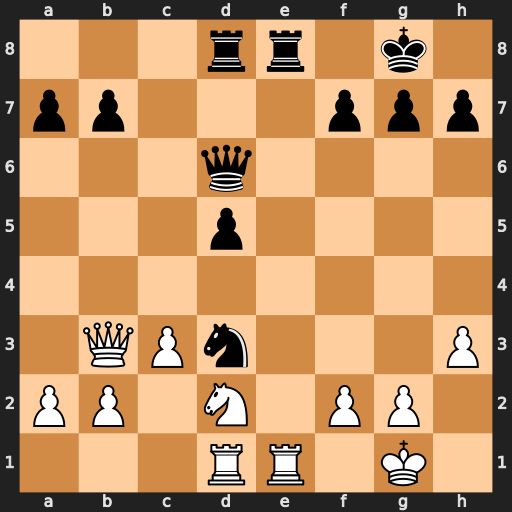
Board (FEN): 3rr1k1/pp3ppp/3q4/3p4/8/1QPn3P/PP1N1PP1/3RR1K1
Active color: w
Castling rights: -
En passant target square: -
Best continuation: Rxe8+ Rxe8 Qb5 Qe7 Qxd3